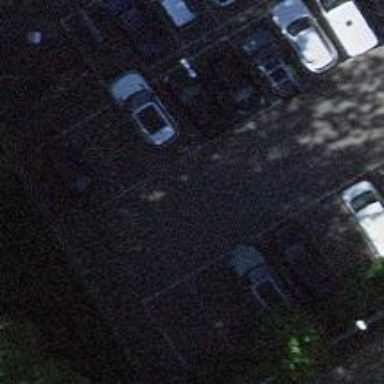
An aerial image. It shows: Road serving as parking aisle.